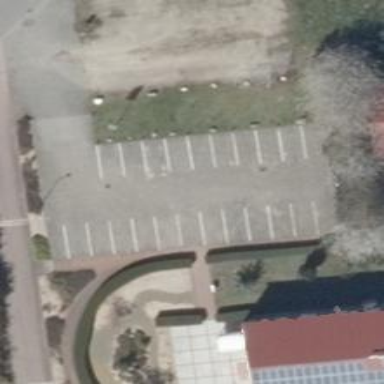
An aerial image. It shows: Asphalt parking aisle off service road.